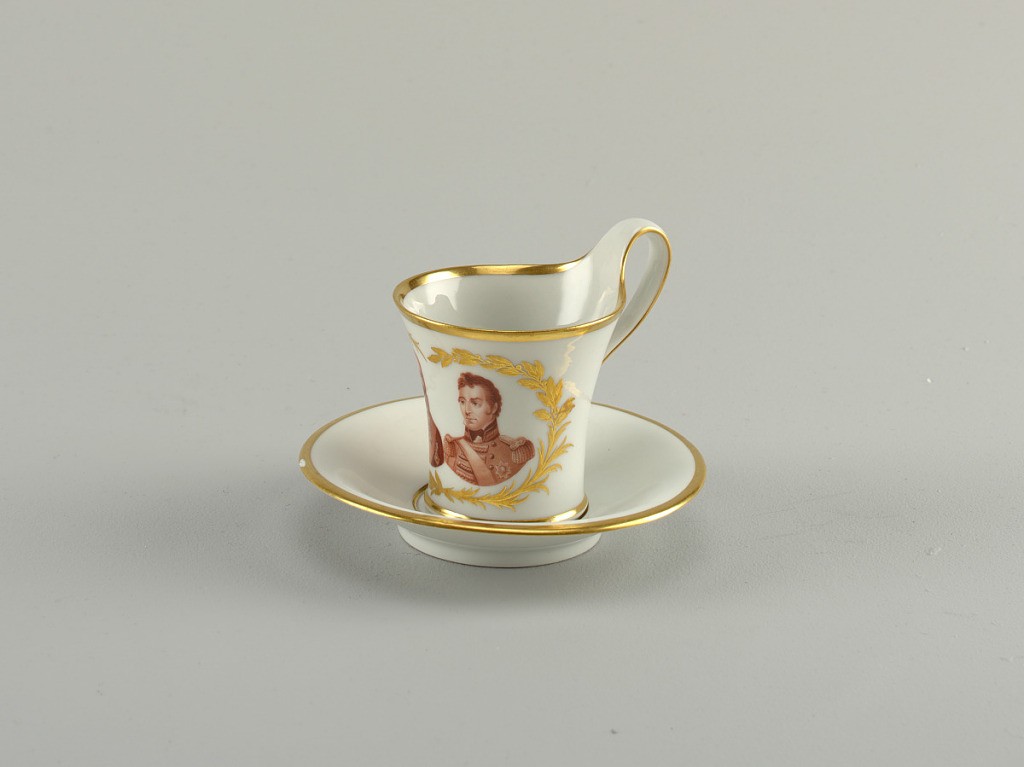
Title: Cup and Saucer Commemorating the Battle of Waterloo
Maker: Royal Porcelain Manufactory, Berlin, German, established 1763
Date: early 19th century
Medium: hard paste porcelain, vitreous enamel, gold
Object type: cup and saucer
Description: Battle of Waterloo commemorative cup with concave sides, with greatest diameter at lip. Flat strap handle. Flat saucer, horizontal ogee marly. Cup has bust portraits of Arthur Wellesley, 1st Duke of Wellington and Gebhard Leberecht von Blücher, encircled by gold palm and laurel branches. Saucer has gold inscription: Sieger / bei La belle Alliance / 1815 (Winners, the Beautiful Alliance).